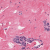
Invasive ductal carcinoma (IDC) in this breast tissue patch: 0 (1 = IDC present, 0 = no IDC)